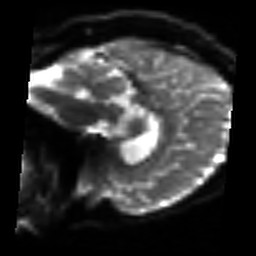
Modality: sbref
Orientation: sagittal
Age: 54
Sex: female
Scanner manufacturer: siemens
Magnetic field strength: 3 T
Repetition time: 3.2 s
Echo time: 0.081 s